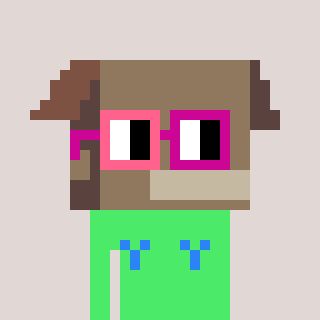
a pixel art character with square pink and red glasses, a box-shaped head and a teal-colored body on a warm background